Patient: sex F, age 68
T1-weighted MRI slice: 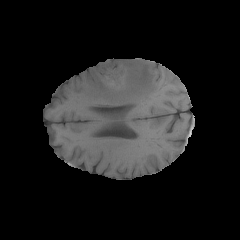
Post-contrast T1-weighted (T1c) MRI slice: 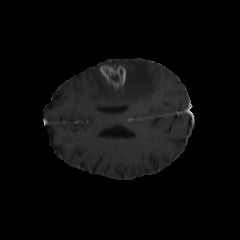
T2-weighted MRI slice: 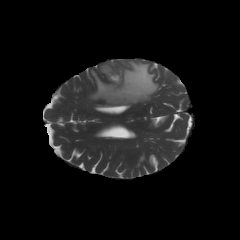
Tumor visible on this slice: yes
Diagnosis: Glioblastoma, IDH-wildtype
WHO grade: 4